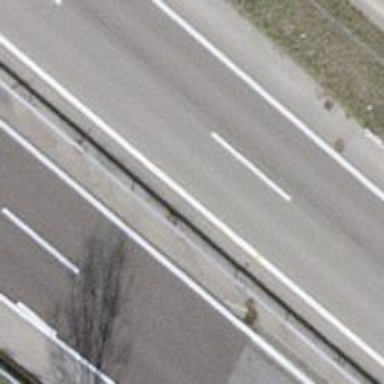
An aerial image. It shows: Asphalt motorway.